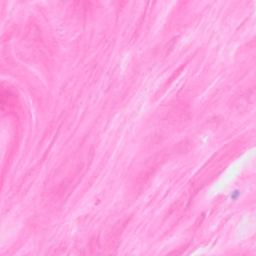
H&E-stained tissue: Breast